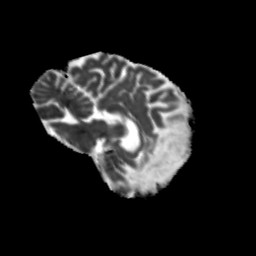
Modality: MD
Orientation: sagittal
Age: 75
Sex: male
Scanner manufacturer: siemens
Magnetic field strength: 3 T
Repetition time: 5.25 s
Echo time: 0.08 s